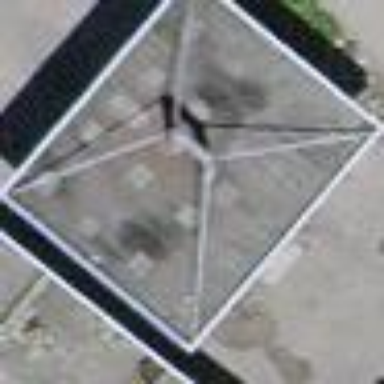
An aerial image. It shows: View of roof of building.